Interaction volume radius: 5 \u00c5
Interaction volume height: 20 \u00c5
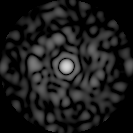
Disorder parameter: 0.8325